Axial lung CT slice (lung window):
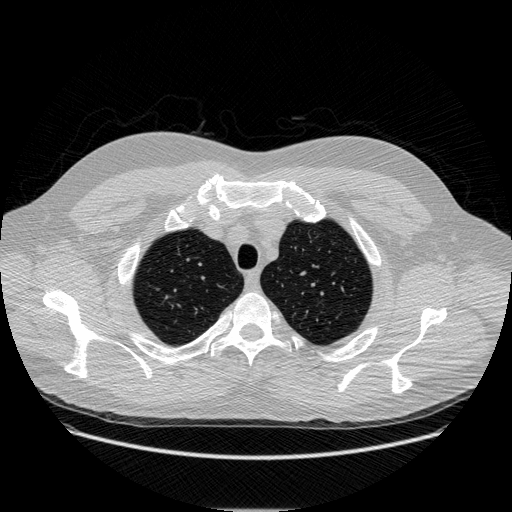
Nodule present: no